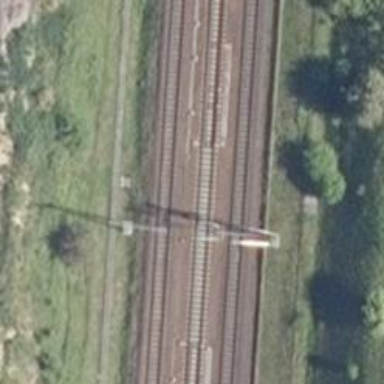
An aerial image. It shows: Railway switch with the turnout on the left side.